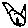
Label: cat